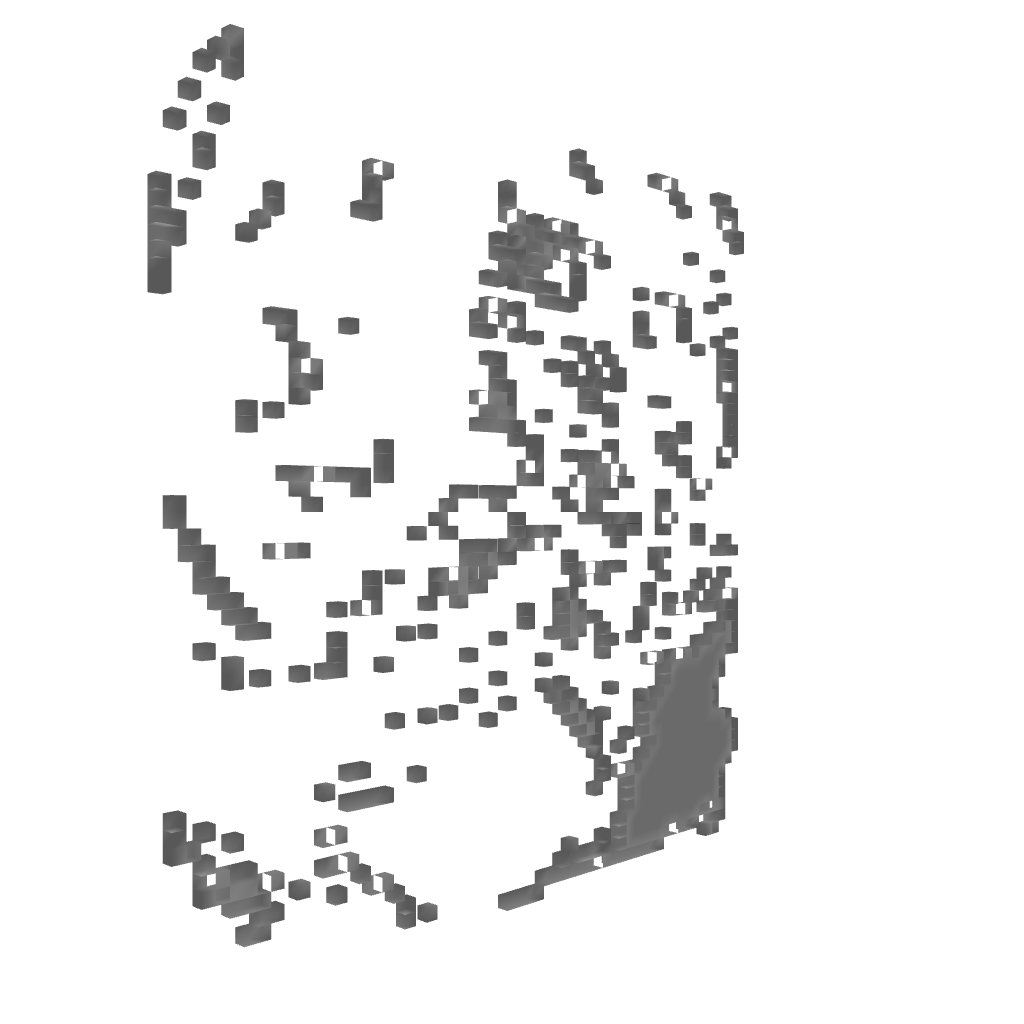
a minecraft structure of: Thanatos Pixel Art bad low quality